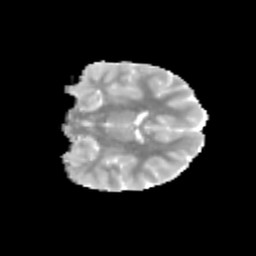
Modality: MD
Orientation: coronal
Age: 11
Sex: female
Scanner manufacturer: siemens
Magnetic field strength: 3 T
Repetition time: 3.8 s
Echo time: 0.07 s